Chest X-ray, PA view. Patient: 41 years old, sex M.
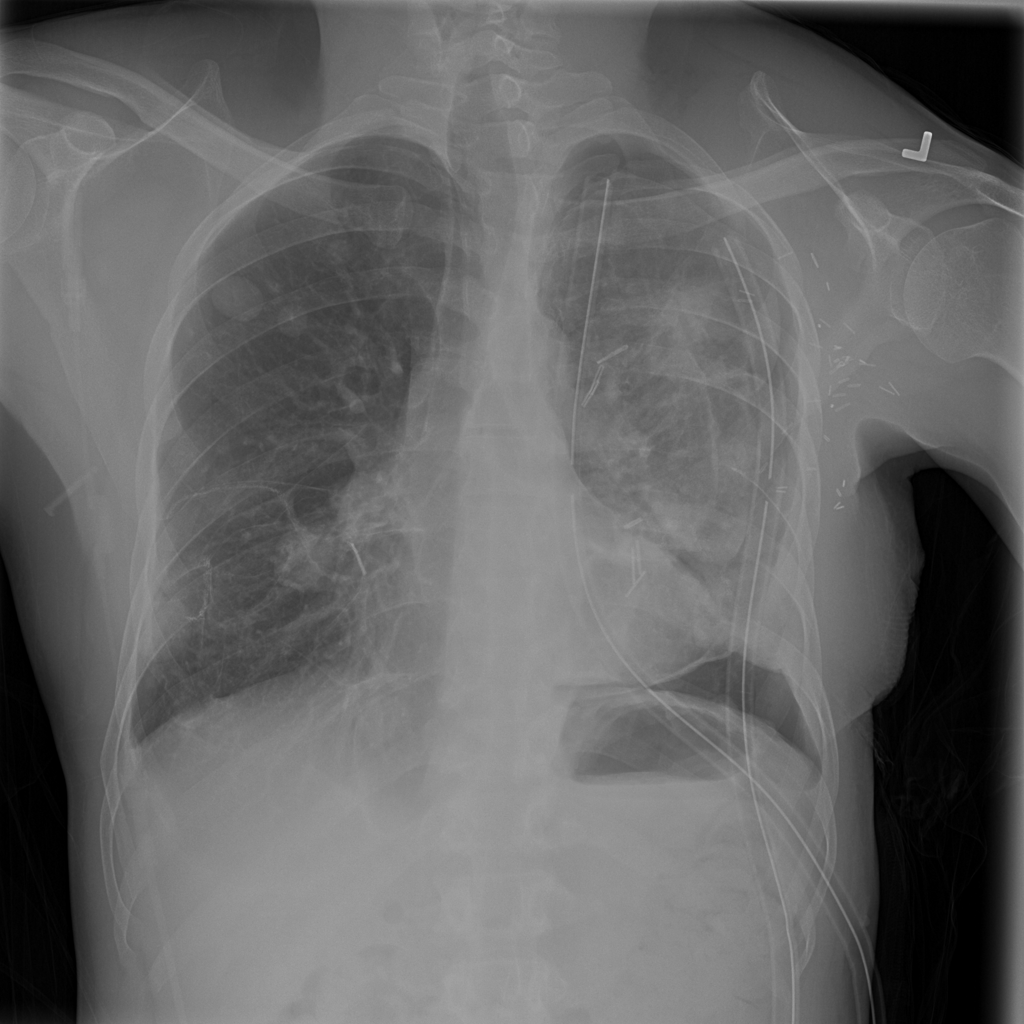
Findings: Pneumothorax